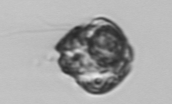
Label: Proterythropsis